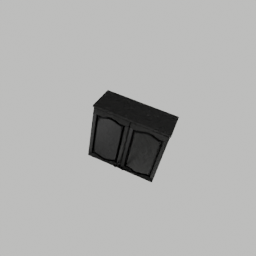
Label: furniture